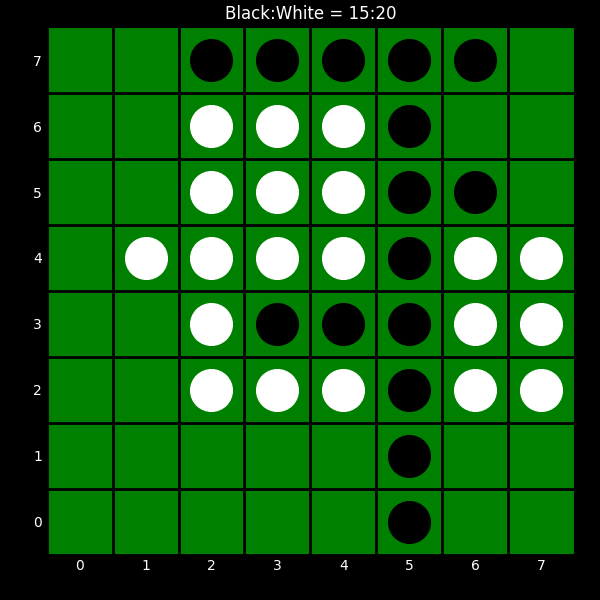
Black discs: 15
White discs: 20